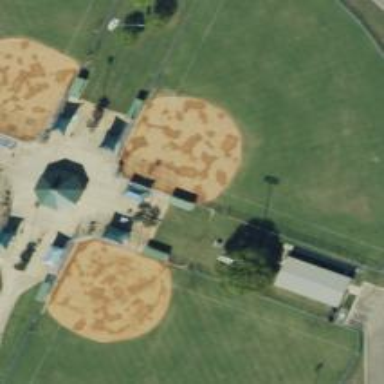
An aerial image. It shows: Baseball pitch for leisure and sports activities.